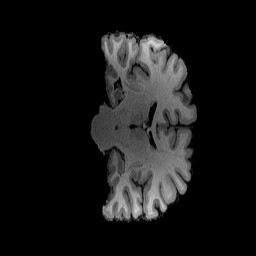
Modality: T1w
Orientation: coronal
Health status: healthy